Question: is it possible to move element from top-left to bottom-right in
something like this:

'''
#example {
width: 40px;
height: 40px;
background: red;
position: absolute;
top: 0;
left: 0;
transition: all 300ms ease 0s;
right: auto;
bottom: auto;
}
#example:hover {
right: 0;
bottom: 0
}
'''
'''
<div id="example"></div>
'''
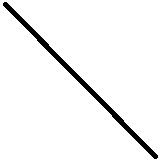
Answer: Yes...and no.
The problem is that your div will move once you hover it and so as soon as it moves from under the cursor will stop being hovered and the hover state will fail.
So, you have to move the hover to another element (perhaps the 'body').
BUT you can't transition 'left' to 'right' (or to/from 'auto') so you'd have to adjust the position of the element with a transform.
'''
html,
body {
height: 100%;
margin: 0;
padding: 0;
}
#example {
width: 40px;
height: 40px;
background: red;
position: absolute;
top: 0;
left: 0;
transition: all 300ms ease 0s;
}
body:hover #example {
left: 100%;
top: 100%;
transform: translate(-100%, -100%)
}
'''
'''
<div id="example"></div>
'''
Note: If the height/width of the element is you can use 'calc' as well and avoid the transform.
'''
body:hover #example {
left:calc(100% - 40px);
top:calc(100% - 40px);
'''
}
'''
html, body {
height: 100%;
margin: 0;
padding: 0;
}
#example {
width:40px;
height:40px;
background:red;
position:absolute;
top:0;
left:0;
transition: all 300ms ease 0s;
}
body:hover #example {
left:calc(100% - 40px);
top:calc(100% - 40px);
}
'''
'''
<div id="example"></div>
'''